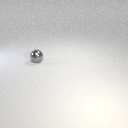
small gray metal sphere